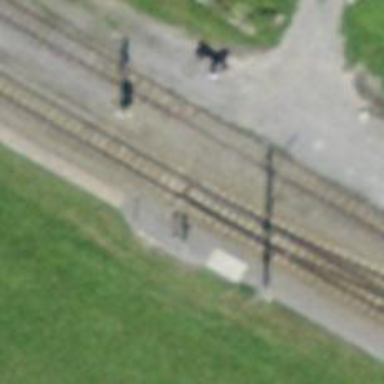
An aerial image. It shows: Railway switch.